Aerial crown-view tile of a tropical tree (Barro Colorado Island, Panama), acquired 20250414:
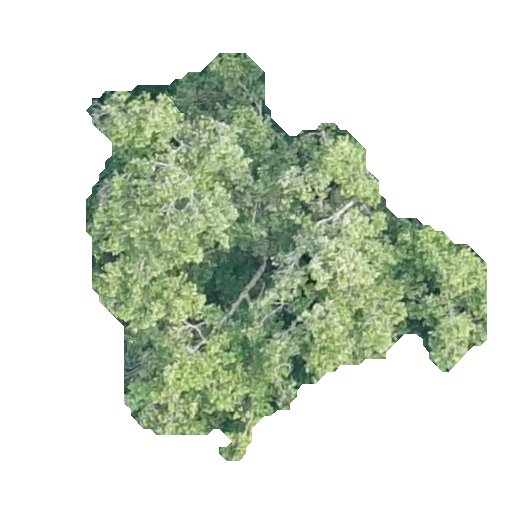
Species: Beilschmiedia tovarensis
GBIF accepted scientific name: Beilschmiedia tovarensis
Crown area: 143.872 m²